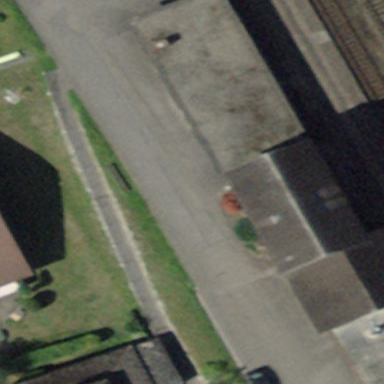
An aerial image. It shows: Transportation building.